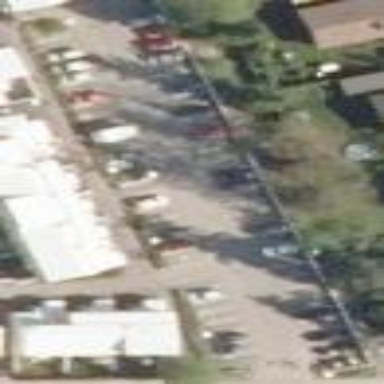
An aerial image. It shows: Parking area with surface.